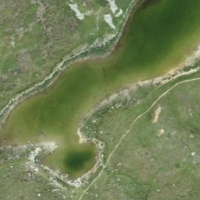
EUNIS habitat code: 26
Species observed at this site:
Ichthyosaura alpestris